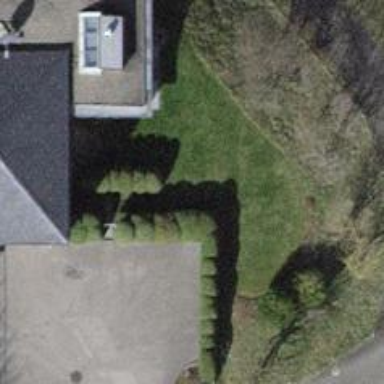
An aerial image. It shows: Hedge acting as barrier.